Interaction volume radius: 5 \u00c5
Interaction volume height: 25 \u00c5
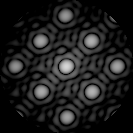
Disorder parameter: 0.0261